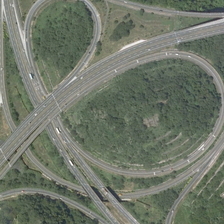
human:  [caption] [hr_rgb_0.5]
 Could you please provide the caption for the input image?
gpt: there are many cars running on the overpass .

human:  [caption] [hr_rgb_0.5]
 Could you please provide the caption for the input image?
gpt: there are many cars running on the overpass .

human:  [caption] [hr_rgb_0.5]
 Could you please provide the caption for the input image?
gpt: a large number of trees grow around the overpass .

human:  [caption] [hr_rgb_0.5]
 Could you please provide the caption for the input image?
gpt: a large number of trees grow around the overpass .

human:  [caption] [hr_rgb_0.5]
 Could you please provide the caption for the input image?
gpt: a large number of trees grow around the overpass .